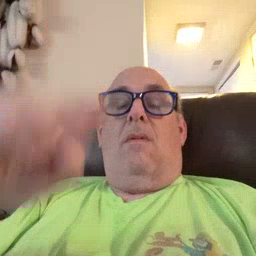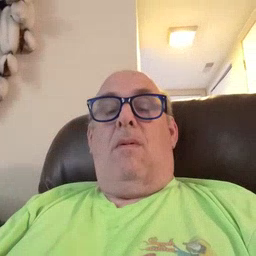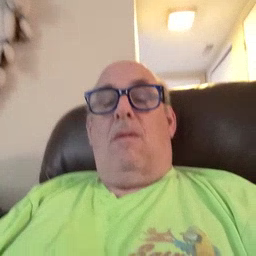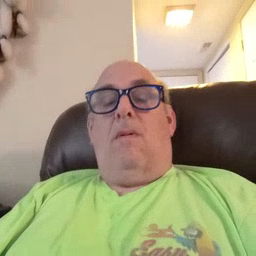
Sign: flag